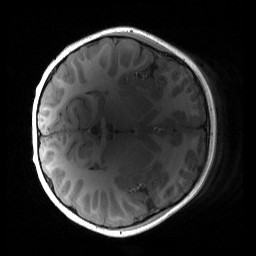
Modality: T1w
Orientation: axial
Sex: male
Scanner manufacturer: siemens
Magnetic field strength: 3 T
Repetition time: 1.9 s
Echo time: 0.00243 s